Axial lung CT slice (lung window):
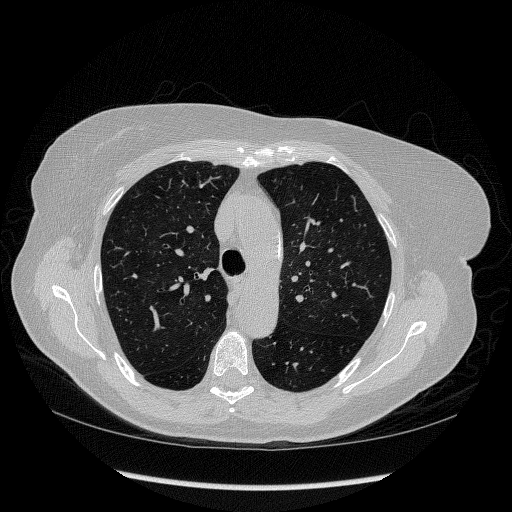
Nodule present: no